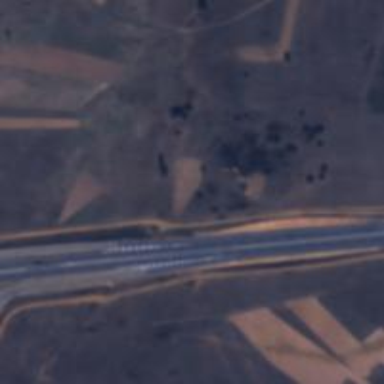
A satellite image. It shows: Motorway junction.